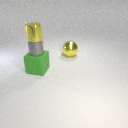
small yellow metal cylinder above small gray metal cylinder